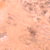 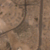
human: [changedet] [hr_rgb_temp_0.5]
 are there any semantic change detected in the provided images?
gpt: Two roads appear in the desert.